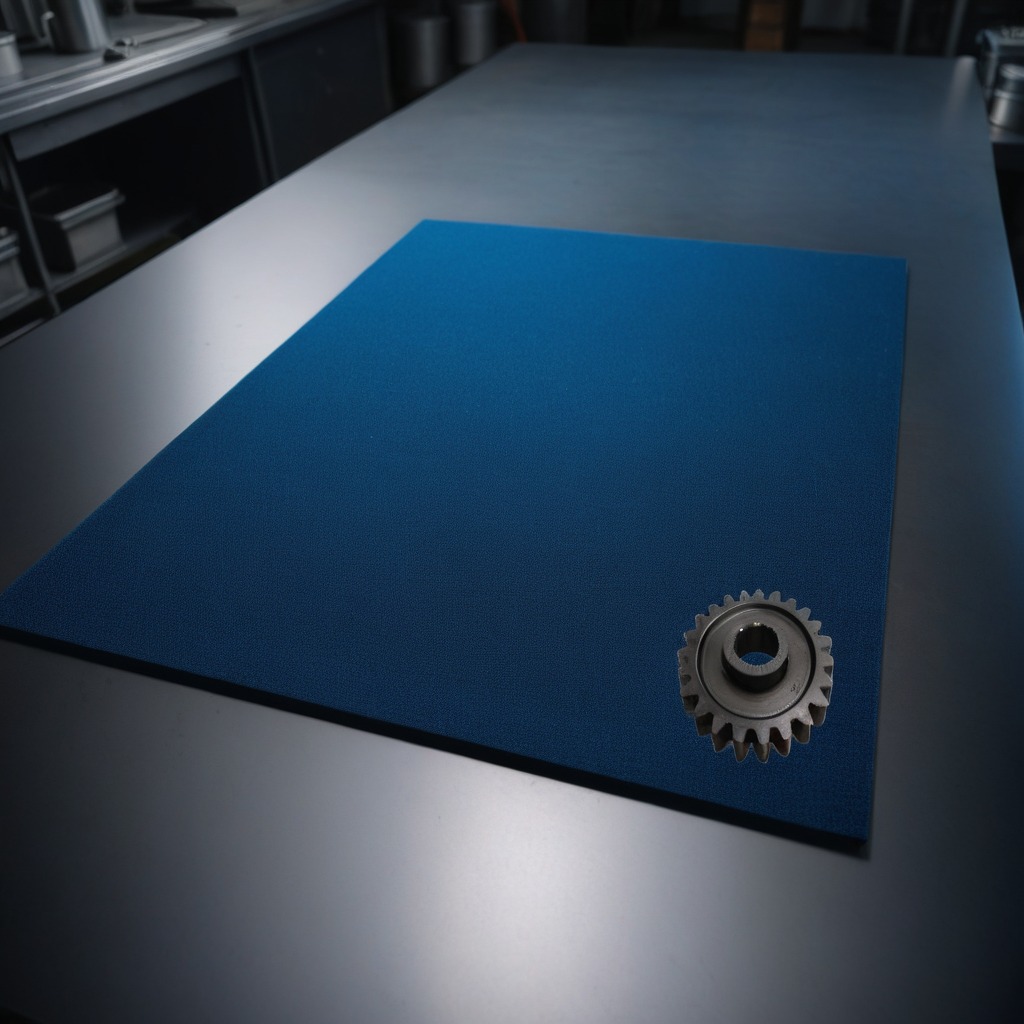
A steel gear with teeth is lying on a clean granite tabletop covered with a blue rubber mat inside a workshop at night.